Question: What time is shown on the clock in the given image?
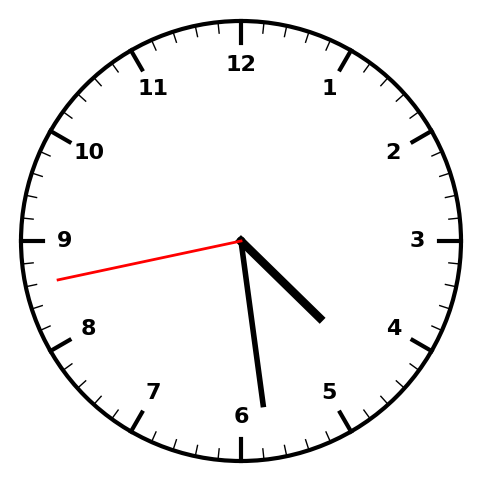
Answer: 04:28:43